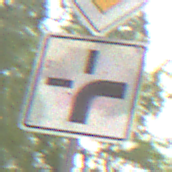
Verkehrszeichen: VerlaufVorfahrtsstrasse3
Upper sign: Vorfahrtsstrasse
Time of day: MorningAfternoon
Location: Outdoor (Urban)
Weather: Overcast
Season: NotSpecified
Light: Natural